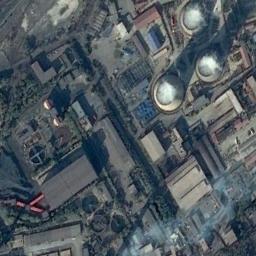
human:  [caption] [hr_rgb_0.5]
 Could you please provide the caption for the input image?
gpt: There are two thermal power stations, and the right one is emitting smoke .

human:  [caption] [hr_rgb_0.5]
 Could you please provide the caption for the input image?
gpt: The thermal power station is on the grass next to some buildings with white mist above .

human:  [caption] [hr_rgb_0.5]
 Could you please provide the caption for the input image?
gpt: Many buildings of different shapes are next to the thermal power station .

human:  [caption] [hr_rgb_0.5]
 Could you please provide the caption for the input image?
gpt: In the thermal power station there are neatly planned plants, Equipment and good greening, and three cooling towers are steaming .

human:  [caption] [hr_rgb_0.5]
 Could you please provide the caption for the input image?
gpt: There are many buildings and three chimneys on the thermal power station .